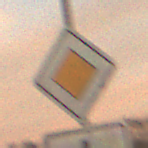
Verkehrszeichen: Vorfahrtsstrasse
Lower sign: VerlaufVorfahrtsstrasse5
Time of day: SunriseSunset
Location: Outdoor (Nature)
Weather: PartlyCloudy
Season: NotSpecified
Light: Natural